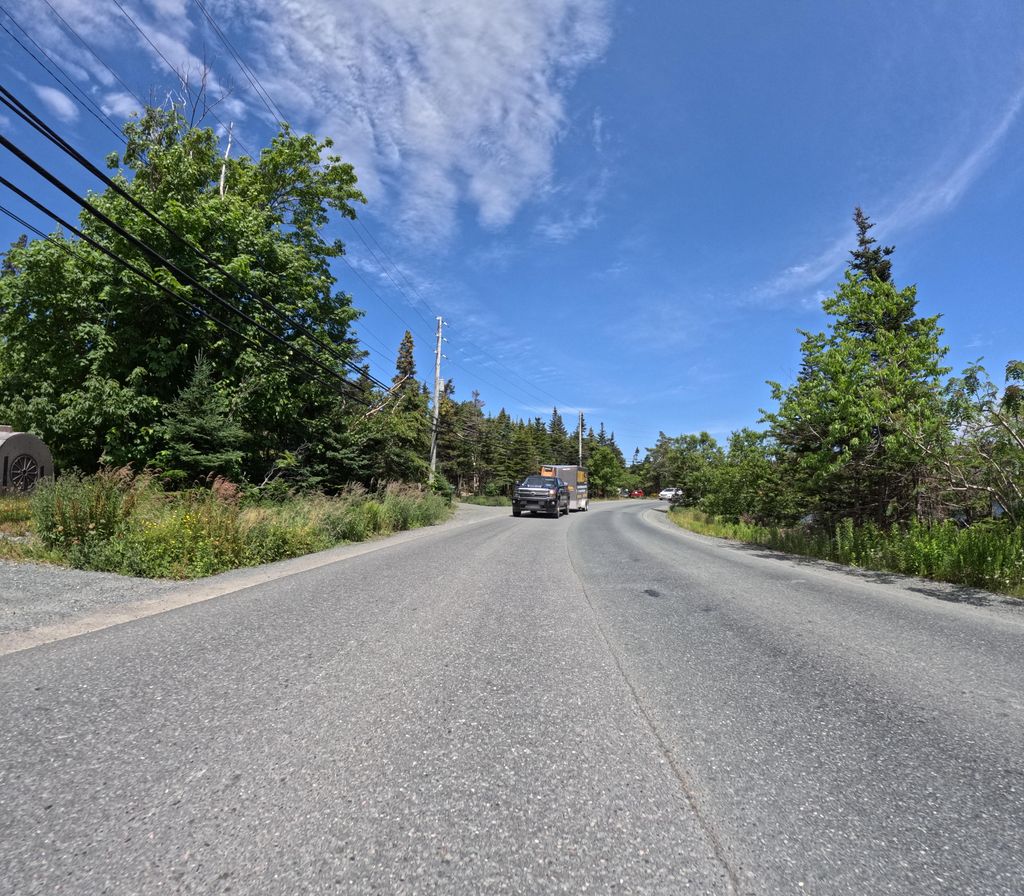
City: st_johns